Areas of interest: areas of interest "Service Area"
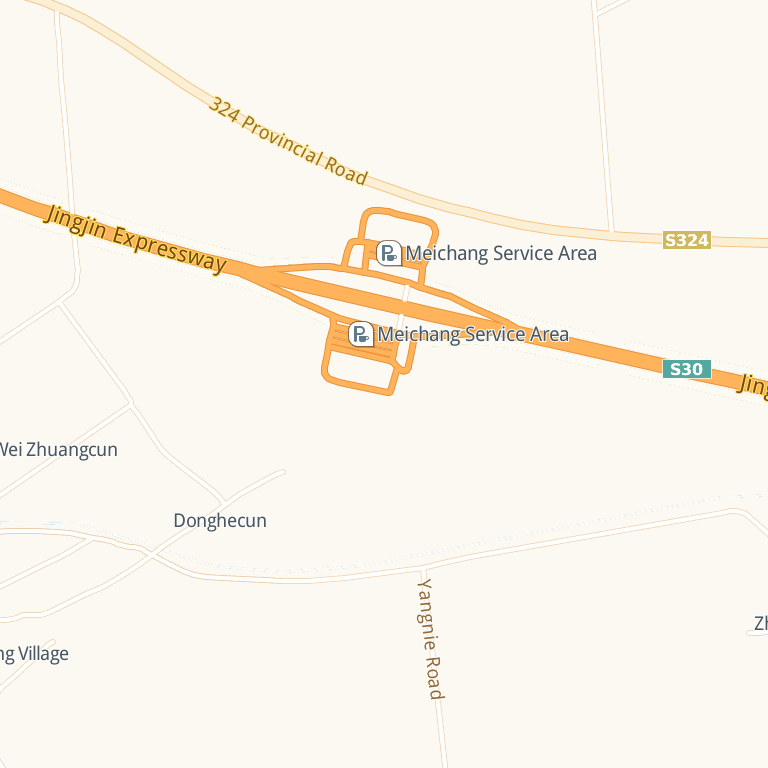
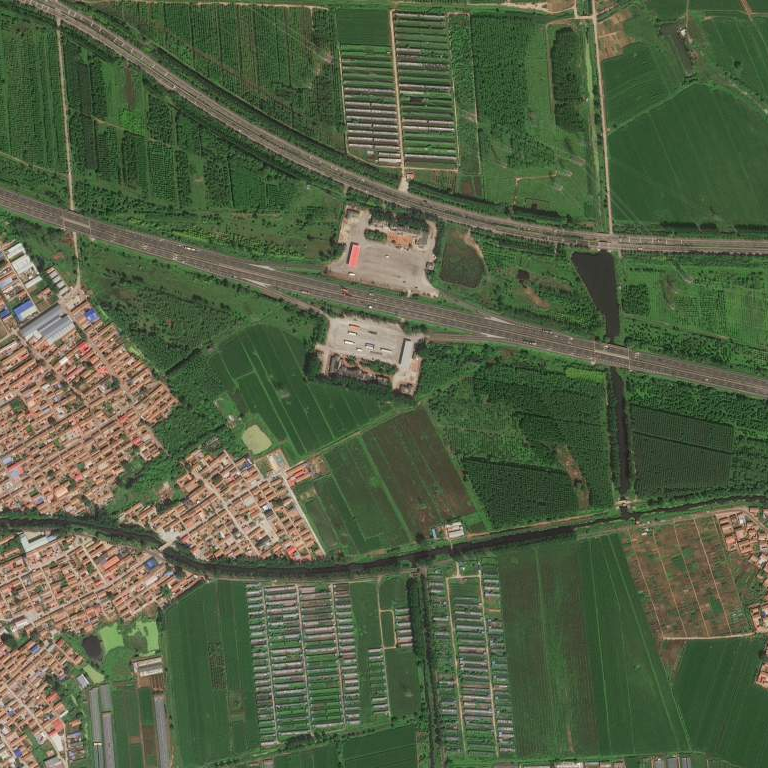